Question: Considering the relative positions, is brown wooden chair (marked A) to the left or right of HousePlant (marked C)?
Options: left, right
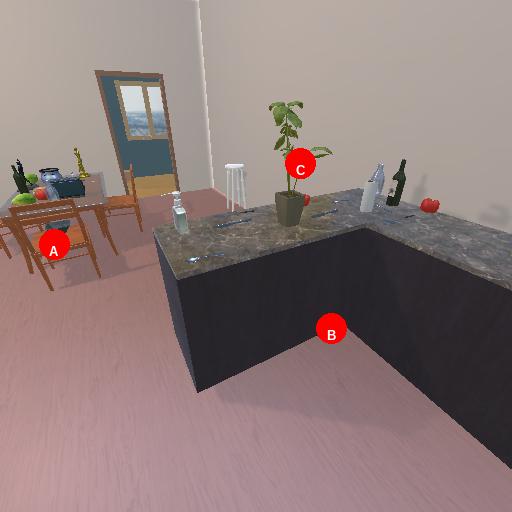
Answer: left